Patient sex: M
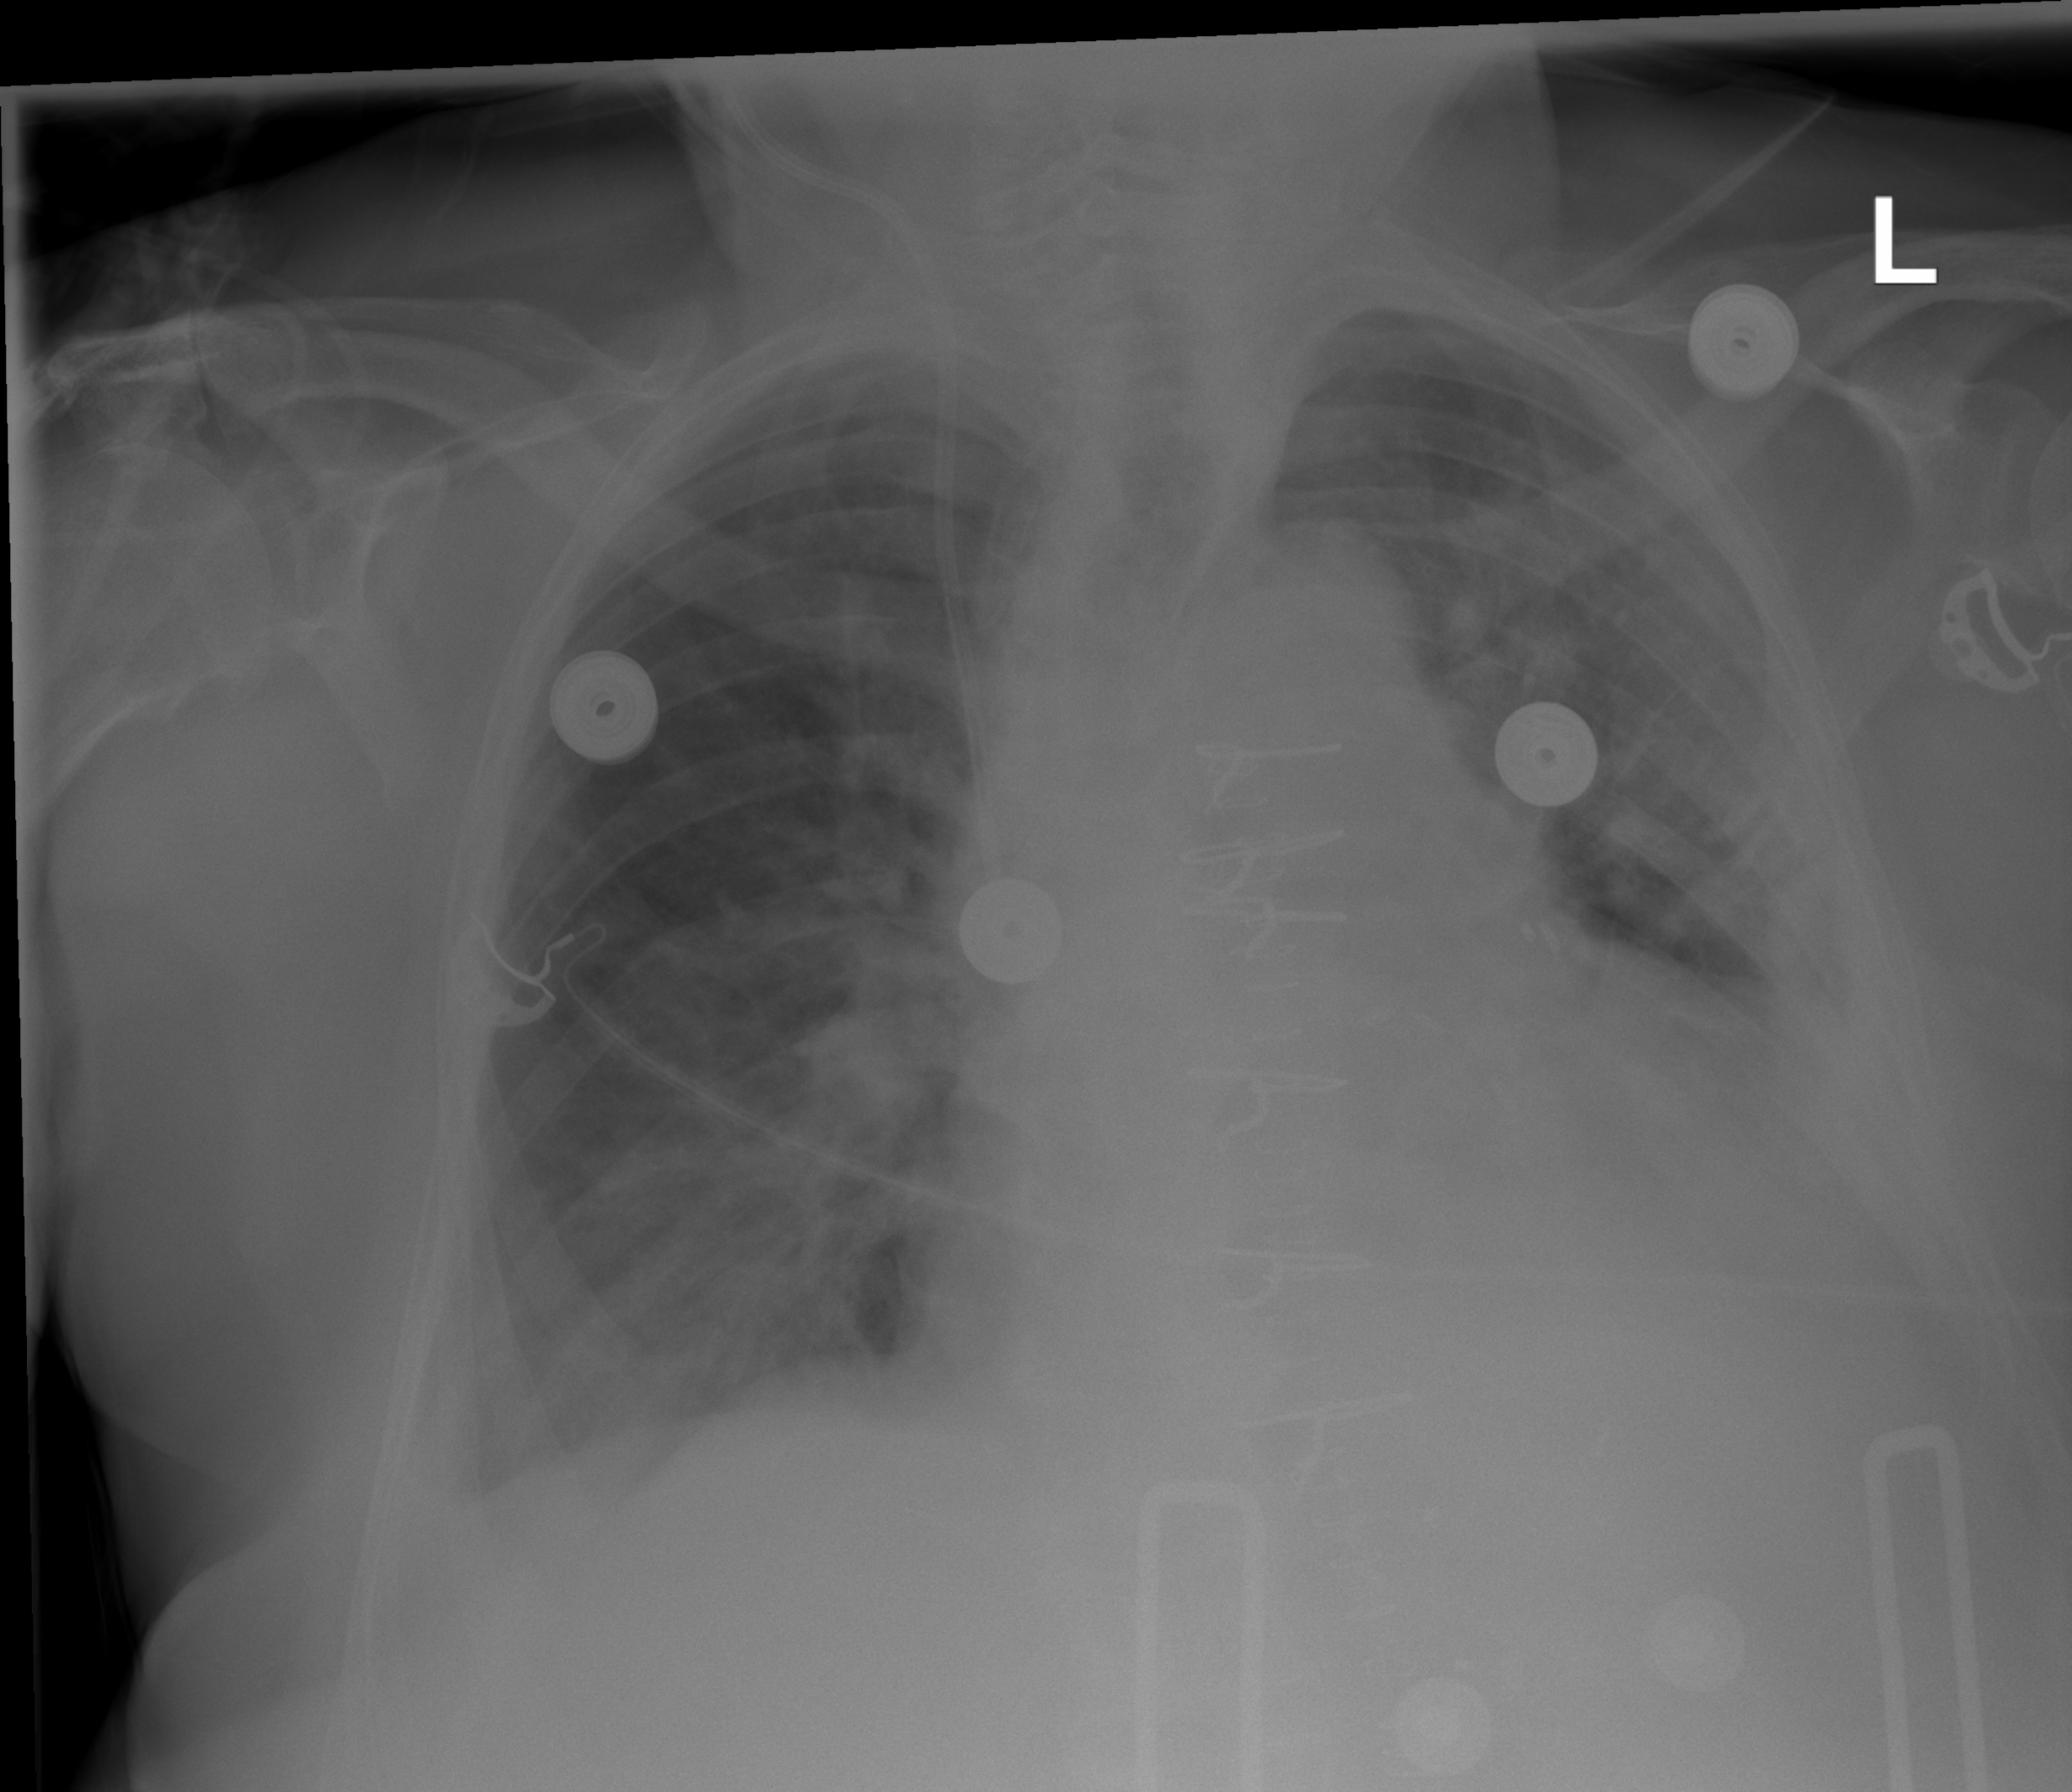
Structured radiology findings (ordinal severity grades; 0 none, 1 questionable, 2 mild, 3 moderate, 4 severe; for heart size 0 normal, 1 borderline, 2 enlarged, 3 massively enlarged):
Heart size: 0
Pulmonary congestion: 0
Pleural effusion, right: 1
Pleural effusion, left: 2
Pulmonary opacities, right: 2
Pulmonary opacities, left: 0
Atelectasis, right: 1
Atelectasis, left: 3